Question: I'm trying to reproduce pieces of small paper falling from top effect, using CAEmitterLayer & CAEmitterCell.
So far, I got the 2D animation of it, But I'm having difficulty to make each cell to rotate when falling.
How to I apply random rotation on each particle? I tried with 3D Transform with no success so far.
This is what I got:

'''
-(void) configureEmitterLayer {
self.emitterLayer = [CAEmitterLayer layer];
self.emitterLayer.emitterPosition = CGPointMake(self.backgroundContainer.bounds.size.width /2, 0);
self.emitterLayer.emitterZPosition = 10;
self.emitterLayer.emitterSize = self.backgroundContainer.bounds.size;
self.emitterLayer.emitterShape = kCAEmitterLayerLine;
CAEmitterCell *emitterCell = [CAEmitterCell emitterCell];
emitterCell.contents = (__bridge id)([UIImage imageWithColor:[UIColor whiteColor]].CGImage);
emitterCell.lifetime = CGFLOAT_MAX;
emitterCell.lifetimeRange = 4.0;
emitterCell.birthRate = 2.5;
emitterCell.color = [[UIColor colorWithRed:1.0f green:1.0 blue:1.0 alpha:1.0] CGColor];
emitterCell.redRange = 1.0;
emitterCell.blueRange = 1.0;
emitterCell.greenRange = 1.0;
emitterCell.alphaRange = 0.3;
emitterCell.velocity = 10;
emitterCell.velocityRange = 3;
emitterCell.emissionRange = (CGFloat) M_PI_2;
emitterCell.emissionLongitude = (CGFloat) M_PI;
emitterCell.yAcceleration = 1;
emitterCell.zAcceleration = 4;
emitterCell.spinRange = 2.0;
emitterCell.scale = 7.0;
emitterCell.scaleRange = 4.0;
self.emitterLayer.emitterCells = [NSArray arrayWithObject:emitterCell];
[self.backgroundContainer.layer addSublayer:self.emitterLayer];
}
'''
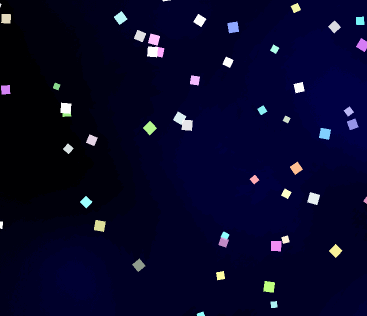
Answer: This library doesn't use the emitter framework but is worth looking at for inspiration. UIDynamics is attached to individual objects to achieve the desired effect.
<URL>